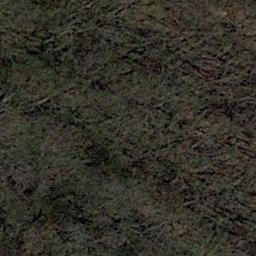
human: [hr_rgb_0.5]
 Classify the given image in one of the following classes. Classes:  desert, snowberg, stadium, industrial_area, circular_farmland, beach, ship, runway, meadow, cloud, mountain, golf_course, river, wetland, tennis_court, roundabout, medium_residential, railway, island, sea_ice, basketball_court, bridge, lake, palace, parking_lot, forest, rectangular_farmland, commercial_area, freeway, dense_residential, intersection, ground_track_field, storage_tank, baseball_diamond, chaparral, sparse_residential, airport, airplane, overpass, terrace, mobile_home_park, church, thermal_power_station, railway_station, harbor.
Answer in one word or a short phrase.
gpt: forest